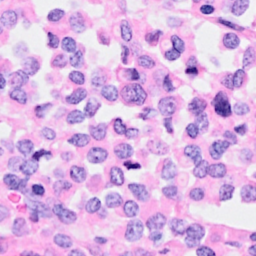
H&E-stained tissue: Breast